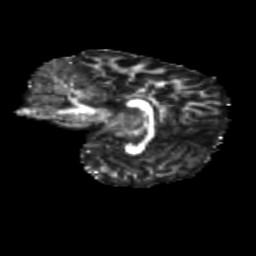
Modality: FA
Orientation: sagittal
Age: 9
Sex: male
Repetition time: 9.512 s
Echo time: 0.089 s